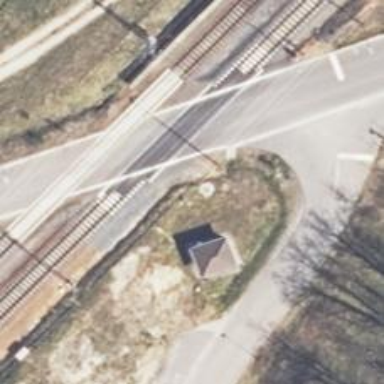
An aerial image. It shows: Level crossing along the railway.